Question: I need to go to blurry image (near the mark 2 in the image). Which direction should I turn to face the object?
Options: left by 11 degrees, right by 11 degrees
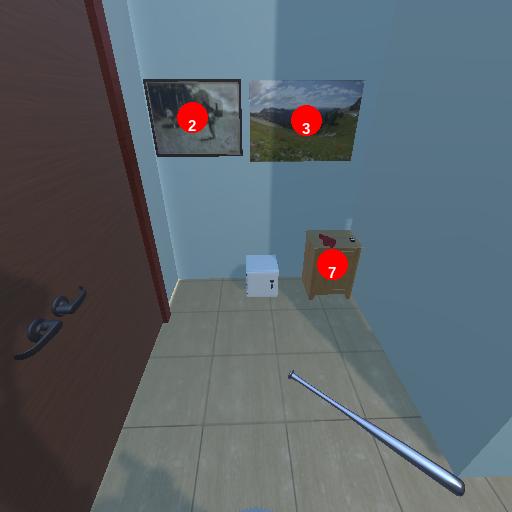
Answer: left by 11 degrees